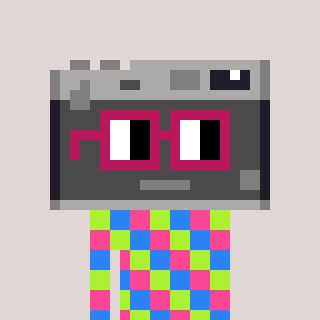
a pixel art character with square dark red glasses, a camera-shaped head and a grayscale-colored body on a warm background